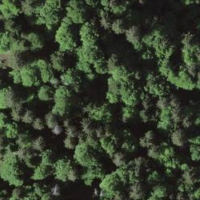
EUNIS habitat code: 41
Species observed at this site:
Petasites albus